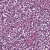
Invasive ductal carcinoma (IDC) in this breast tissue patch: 1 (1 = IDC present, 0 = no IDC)